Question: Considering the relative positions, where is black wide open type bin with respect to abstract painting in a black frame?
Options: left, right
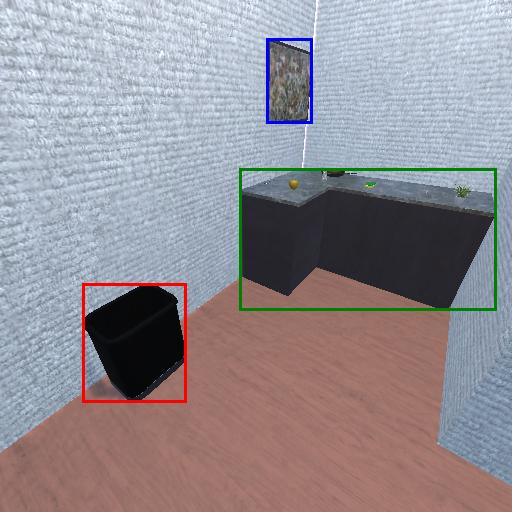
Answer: left